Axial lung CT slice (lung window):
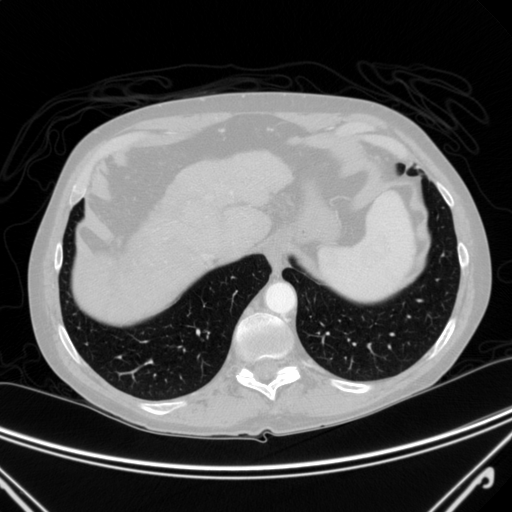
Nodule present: no